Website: home-depot
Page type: customer-info-address
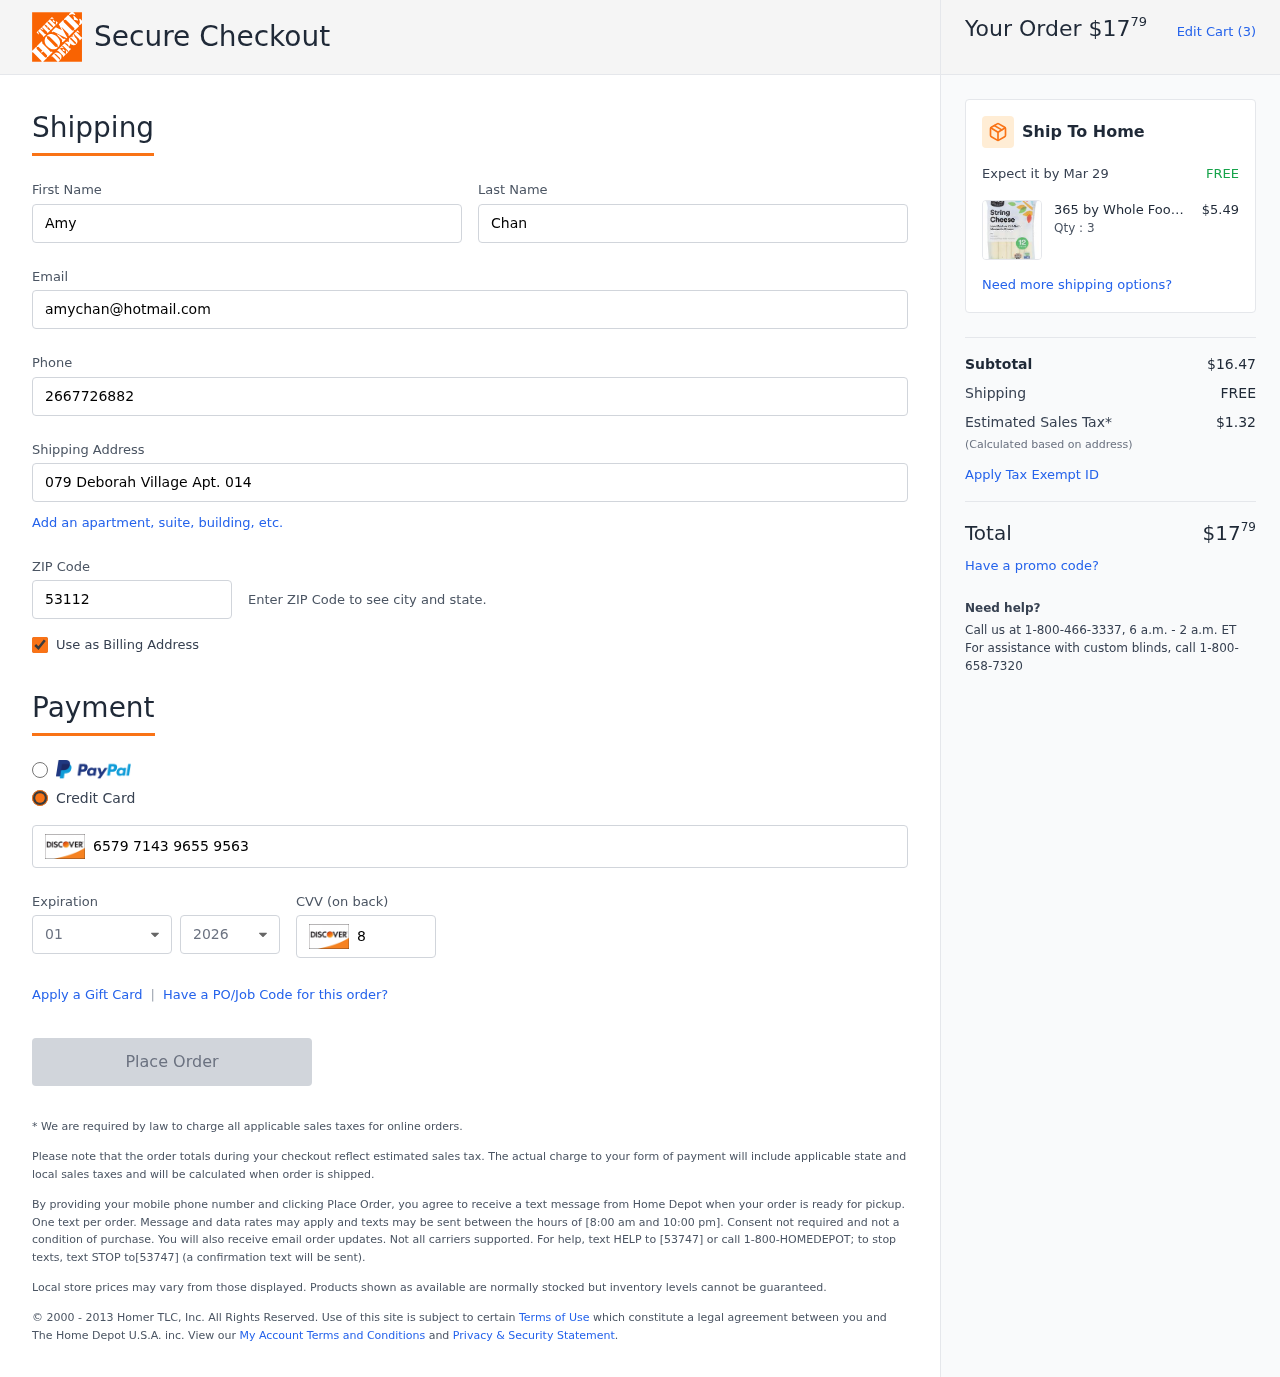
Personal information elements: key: PII_CARD_CVV
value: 885
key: PII_CARD_EXPIRY_MONTH
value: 01
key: PII_CARD_EXPIRY_YEAR
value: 26
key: PII_CARD_NUMBER
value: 6579 7143 9655 9563
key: PII_EMAIL
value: amychan@hotmail.com
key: PII_FIRSTNAME
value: Amy
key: PII_LASTNAME
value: Chan
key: PII_PHONE
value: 2667726882
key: PII_POSTCODE
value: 53112
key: PII_STREET
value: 079 Deborah Village Apt. 014
Product elements: key: PRODUCT1_BRAND
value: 365 by Whole Foods Market
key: PRODUCT1_NAME
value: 365 by Whole Foods Market, String Cheese (12 - 1 Ounce Sticks), 12 Ounce (Packaging May Vary)
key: PRODUCT1_NAME
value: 365 by Whole Foods M...
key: PRODUCT1_PRICE
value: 5.49
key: PRODUCT1_QUANTITY
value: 3
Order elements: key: ORDER_TOTAL
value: $1779
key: ORDER_NUM_ITEMS
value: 3
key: ORDER_DELIVERY_DATE
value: Mar 29
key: ORDER_SUBTOTAL
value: $16.47
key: ORDER_SHIPPING_COST
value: FREE
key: ORDER_TAX
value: $1.32